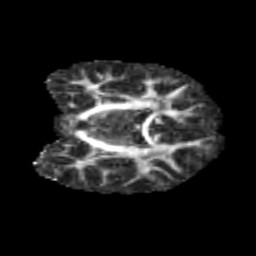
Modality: FA
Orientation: coronal
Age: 11
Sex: male
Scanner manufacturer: siemens
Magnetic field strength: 3 T
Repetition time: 3.8 s
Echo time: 0.07 s